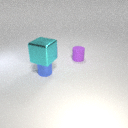
small blue metal cylinder in front of small purple rubber cylinder